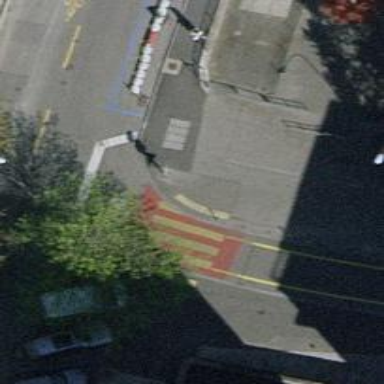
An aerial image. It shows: Uncontrolled zebra crossing on the road.